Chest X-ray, AP view. Patient: 38 years old, sex M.
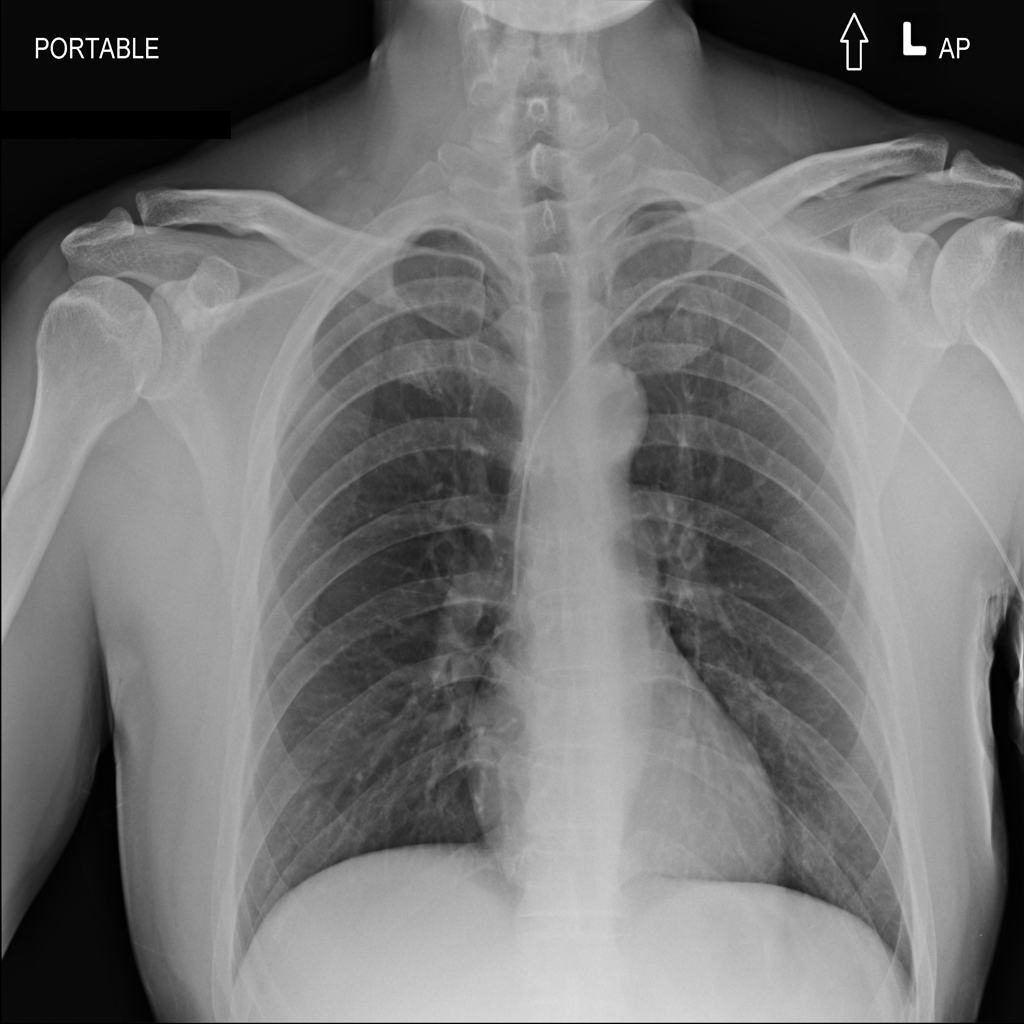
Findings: No Finding